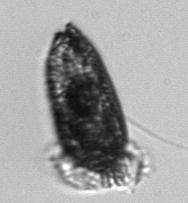
Label: Dinophysis_norvegica